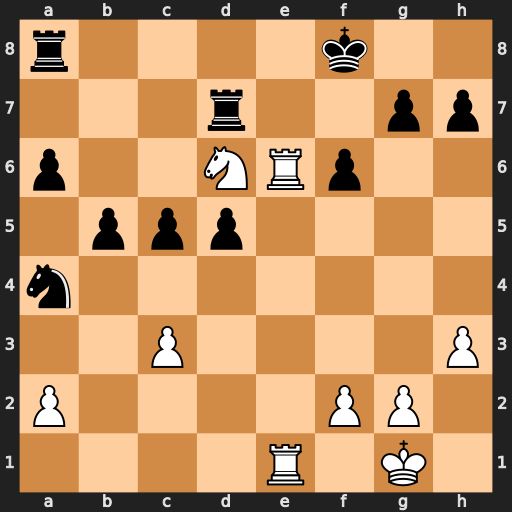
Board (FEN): r4k2/3r2pp/p2NRp2/1ppp4/n7/2P4P/P4PP1/4R1K1
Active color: w
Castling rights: -
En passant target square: -
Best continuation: Re8+ Rxe8 Rxe8#